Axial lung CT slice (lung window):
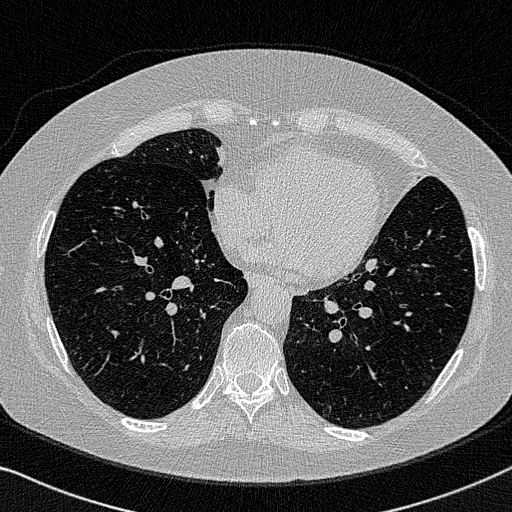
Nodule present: no